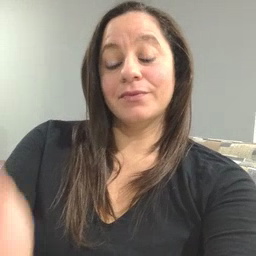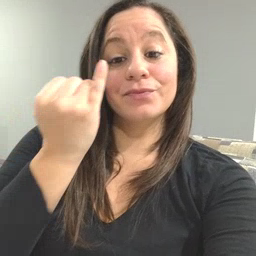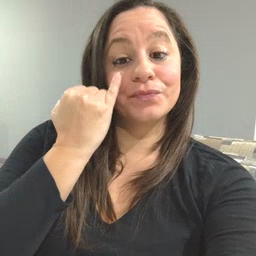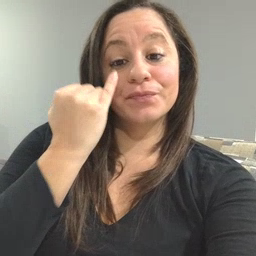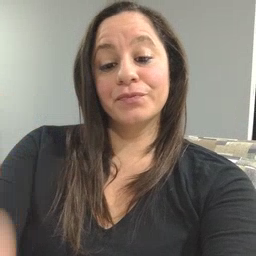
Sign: if